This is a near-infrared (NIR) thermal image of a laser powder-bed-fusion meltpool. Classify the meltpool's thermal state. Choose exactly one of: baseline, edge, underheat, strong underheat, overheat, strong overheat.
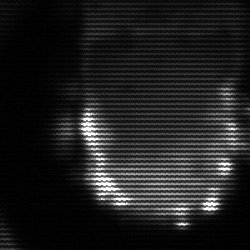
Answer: baseline